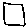
Label: square